【题型】解答题　【知识点】函数　【难度】easy
设 $f(x)=\begin{cases} \log_2 x, & x \ge 1 \\ \left| \frac{x}{x-1} \right|, & x < 1 \end{cases}$

\vspace{1em}

\noindent (1) 作出函数 $y=f(x)$ 的大致图象，并指出它的单调区间；

\noindent (2) 当实数 $a$ 变化时，讨论关于 $x$ 的方程 $f(x)=a$ 的解的个数.
【解答】
\noindent \textbf{【答案】} (1)图象见解析，函数$y=f(x)$的递减区间为$(-\infty,0)$，递增区间是$(0,1)$，$[1,+\infty)$.
\vspace{0.1cm}
\noindent (2)答案见解析.

\vspace{0.3cm}
\noindent \textbf{【知识点】} 画出具体函数图象、函数图象的应用、对数函数图象的应用、求函数零点或方程根的个数

\vspace{0.3cm}
\noindent \textbf{【分析】} （1）借助图象变换作出$y=f(x)$的大致图像，再利用图象写出函数的单调区间.
\vspace{0.1cm}
\noindent （2）把方程$f(x)=a$的解转化为直线$y=a$与函数$y=f(x)$图像的交点即可作答.

\vspace{0.3cm}
\noindent \textbf{【详解】} （1）

\vspace{0.2cm}

\vspace{0.2cm}
\noindent 观察函数$y=f(x)$的图象得：函数$y=f(x)$的递减区间为$(-\infty,0)$，递增区间是$(0,1)$，$[1,+\infty)$.

\vspace{0.3cm}
\noindent （2）依题意，关于$x$的方程$f(x)=a$的解就是直线$y=a$与函数$y=f(x)$的图像交点的横坐标，如图，
\vspace{0.1cm}
\noindent 当$a<0$时，直线$y=a$与函数$y=f(x)$的图像无公共点，即方程$f(x)=a$的解的个数为$0$；
\vspace{0.1cm}
\noindent 当$a=0$或$a\geqslant1$时，直线$y=a$与函数$y=f(x)$的图像有$2$个公共点，即方程$f(x)=a$的解的个数为$2$；
\vspace{0.1cm}
\noindent 当$0<a<1$时，直线$y=a$与函数$y=f(x)$的图像有$3$个公共点，即方程$f(x)=a$的解的个数为$3$.
\vspace{0.1cm}
\noindent 综上得：当$a<0$时，方程$f(x)=a$的解的个数为$0$；当$a=0$或$a\geqslant1$时，方程$f(x)=a$的解的个数为$2$；
\vspace{0.1cm}
\noindent 当$0<a<1$时，方程$f(x)=a$的解的个数为$3$.

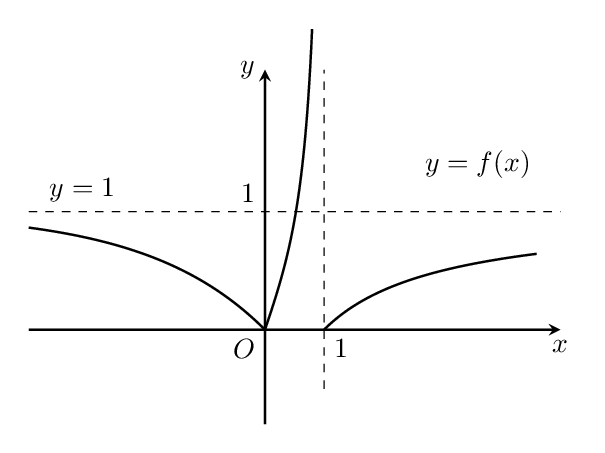